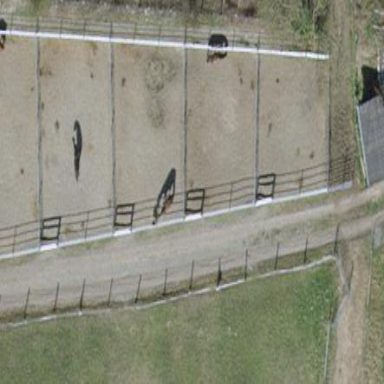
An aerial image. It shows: Area designated for equestrian sports and horse riding leisure activities.